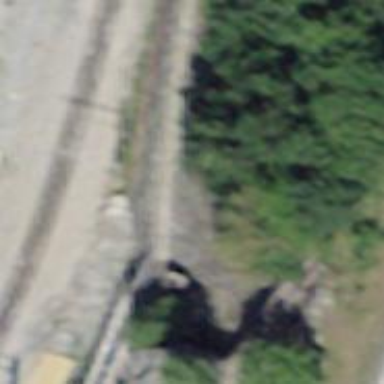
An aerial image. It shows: Path on bridge.